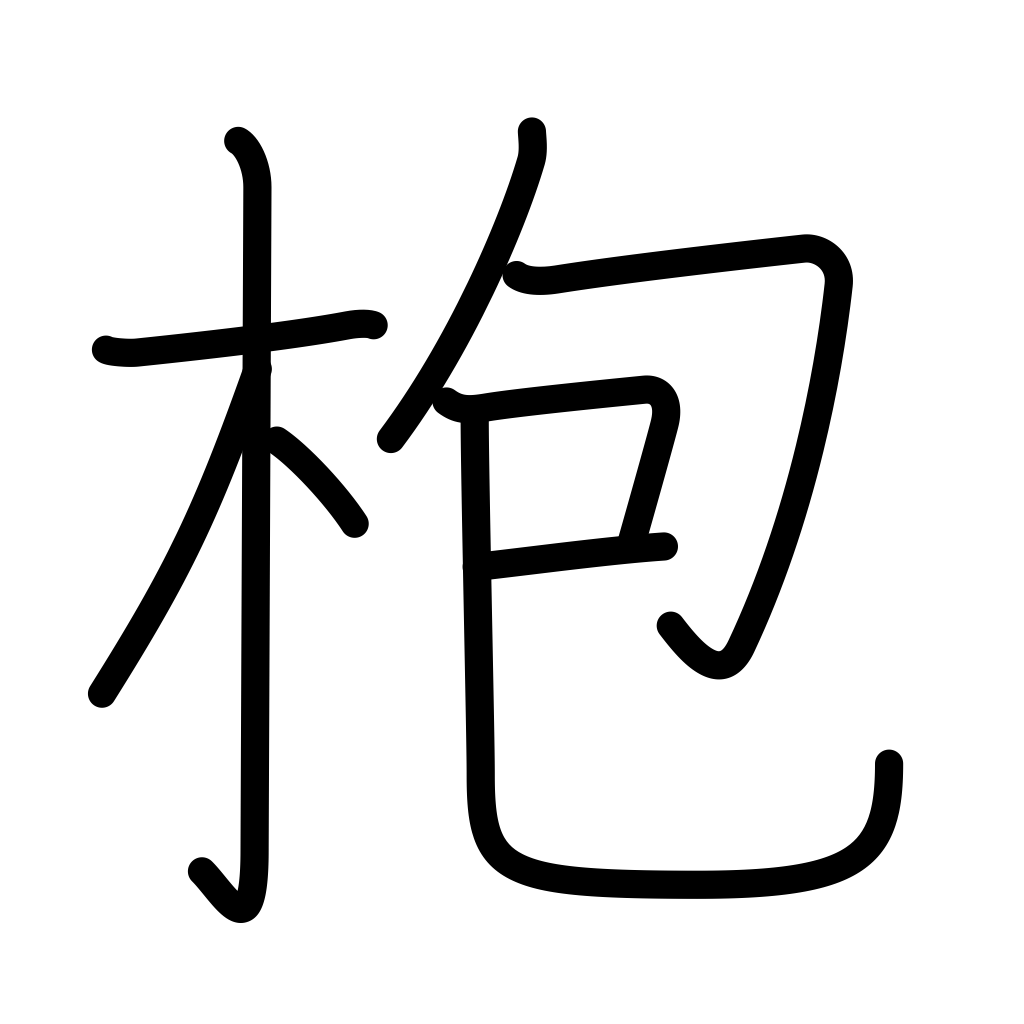
Meaning: gong stick, drum stick, type of tree